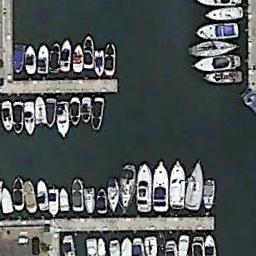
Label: harbor